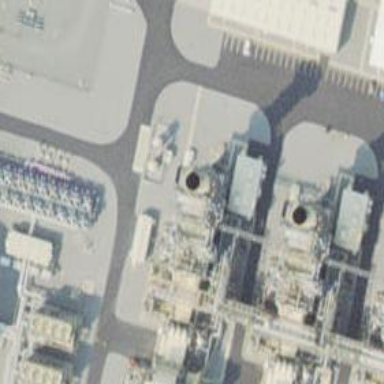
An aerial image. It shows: Gas turbine generator powered by gas.